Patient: sex M, age 48
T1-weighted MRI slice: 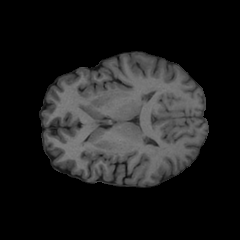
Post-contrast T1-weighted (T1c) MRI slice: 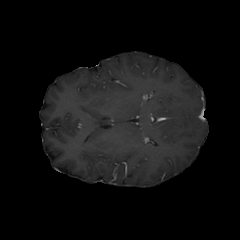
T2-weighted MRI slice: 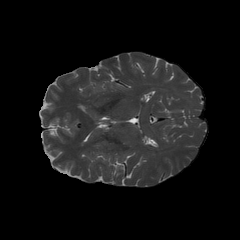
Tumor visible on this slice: no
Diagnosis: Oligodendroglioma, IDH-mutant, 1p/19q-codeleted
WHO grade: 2